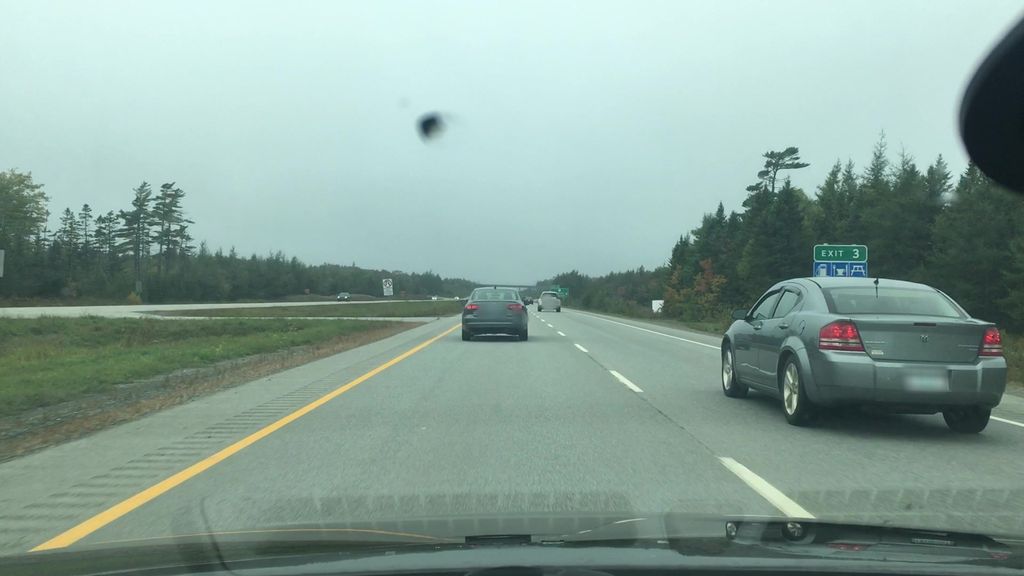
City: halifax